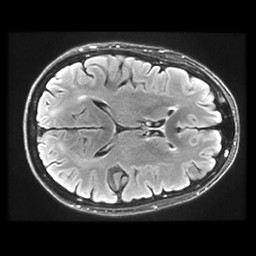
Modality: FLAIR
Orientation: axial
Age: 62
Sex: female
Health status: healthy
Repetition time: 12 s
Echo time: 0.09782 s